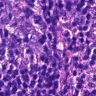
Metastatic tissue present: no